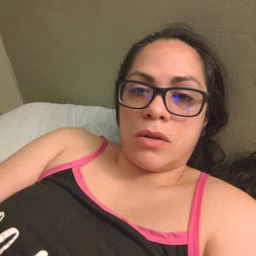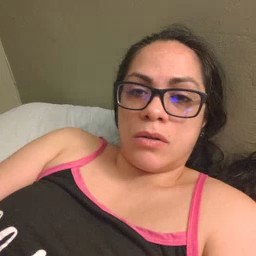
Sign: aunt